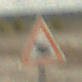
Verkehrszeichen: AmphibienwanderungRechts
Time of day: Midday
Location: Outdoor (Beach)
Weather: PartlyCloudy
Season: NotSpecified
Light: Natural